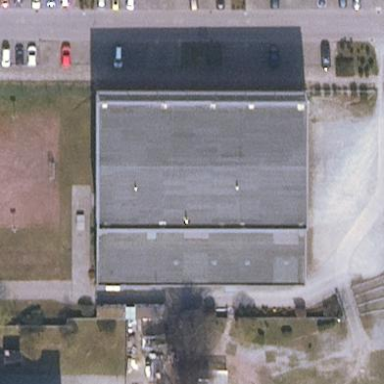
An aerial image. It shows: Sports centre building.